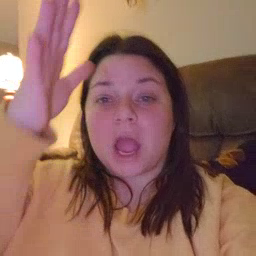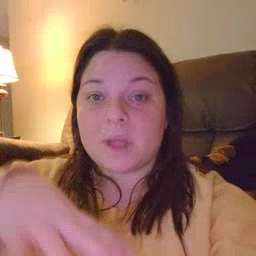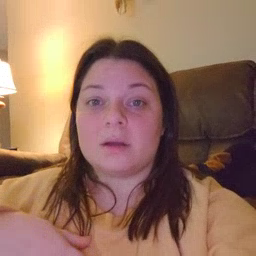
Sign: fireman